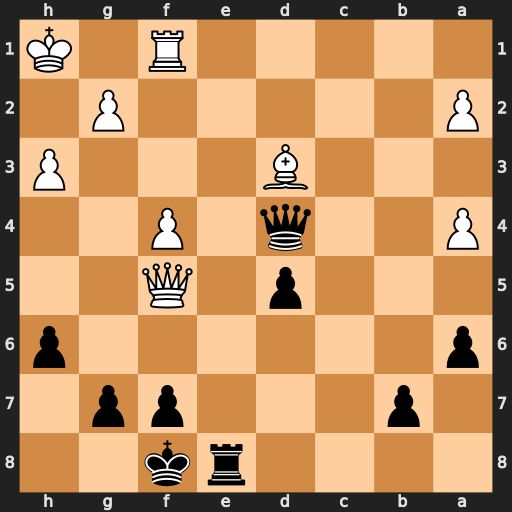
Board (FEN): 4rk2/1p3pp1/p6p/3p1Q2/P2q1P2/3B3P/P5P1/5R1K
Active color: b
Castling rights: -
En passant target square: -
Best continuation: g6 Qg4 Qxd3